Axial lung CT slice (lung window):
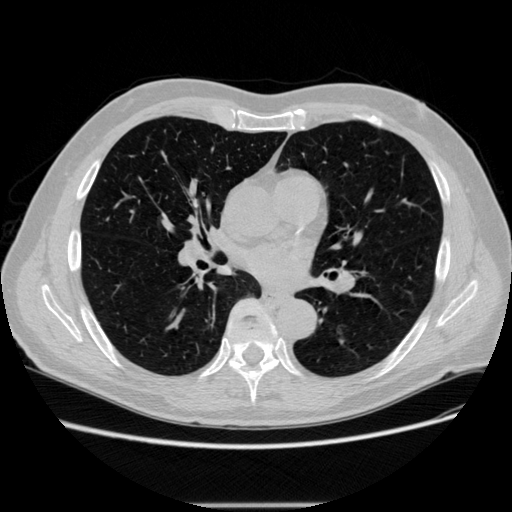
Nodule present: no